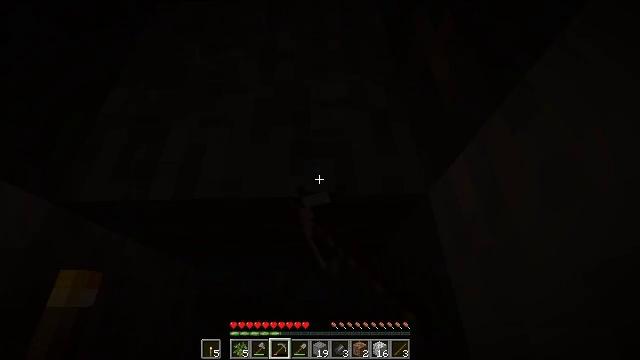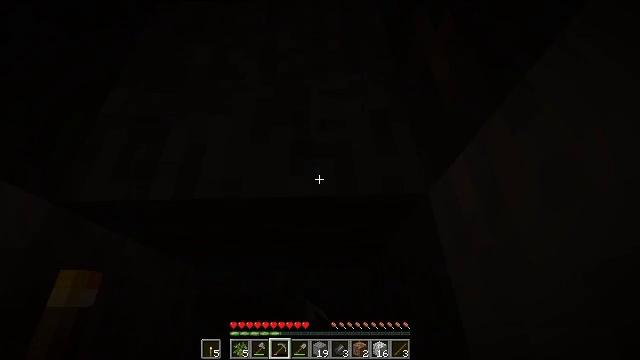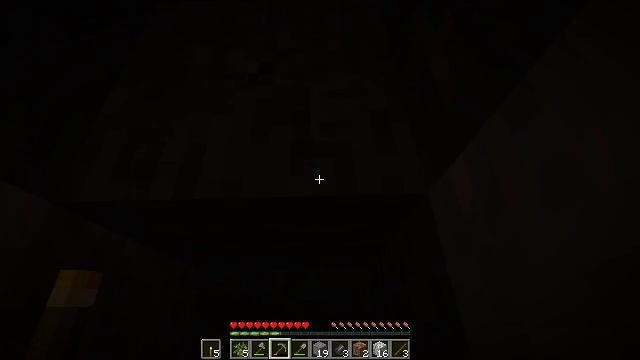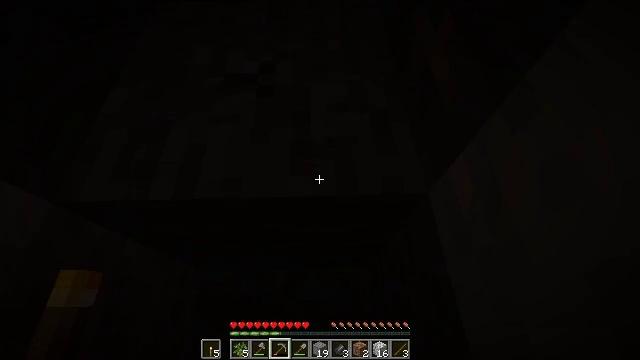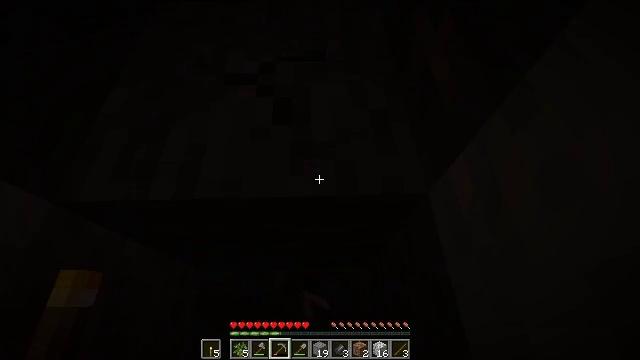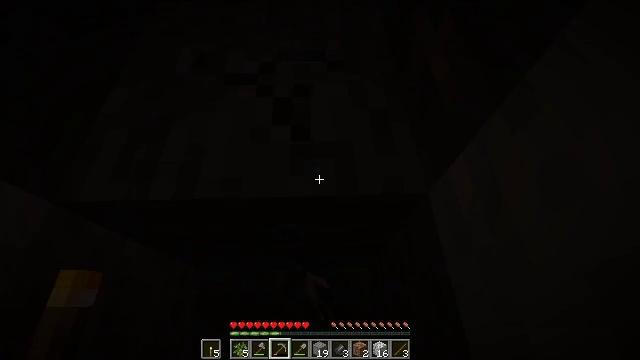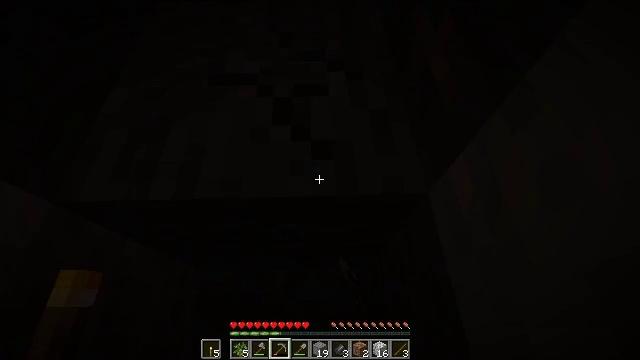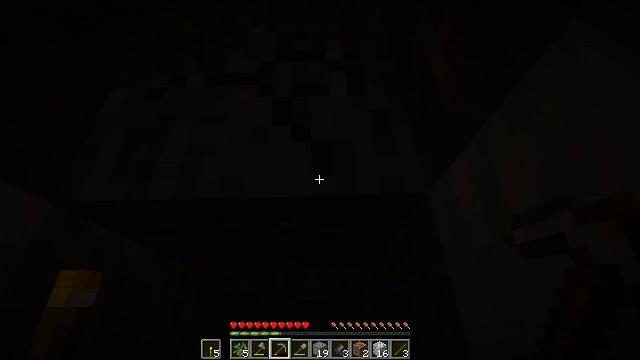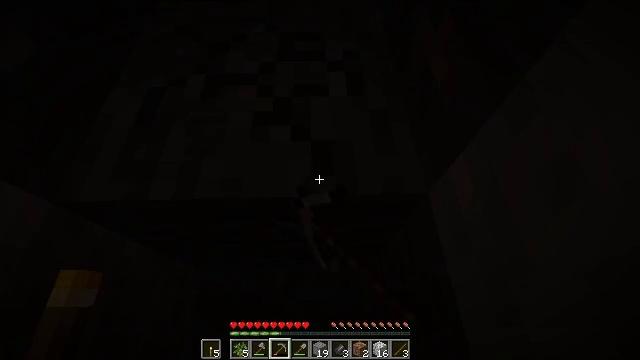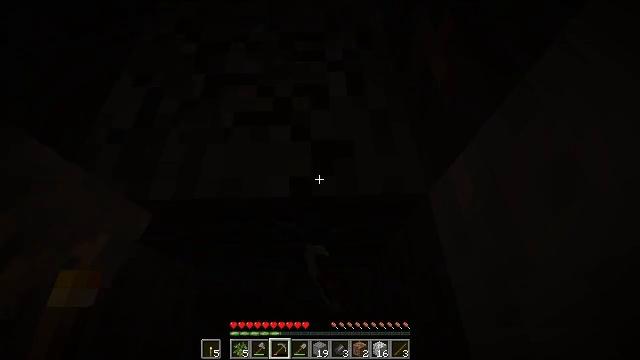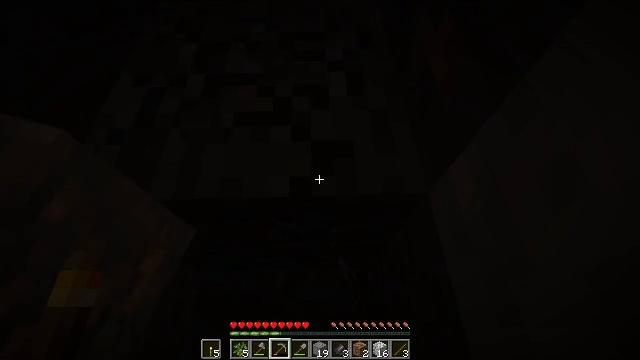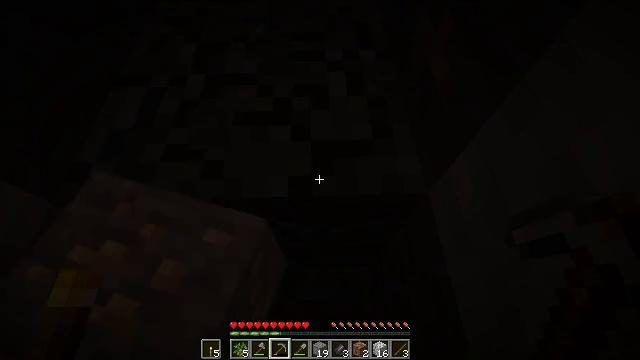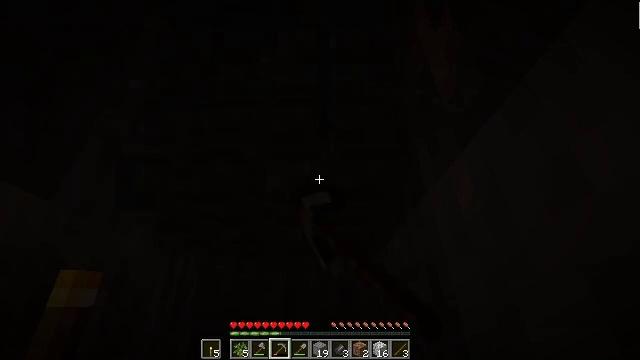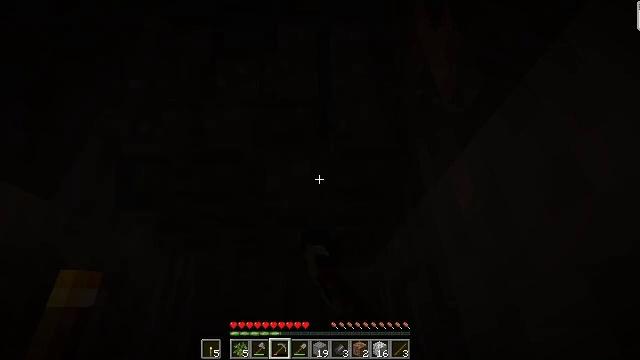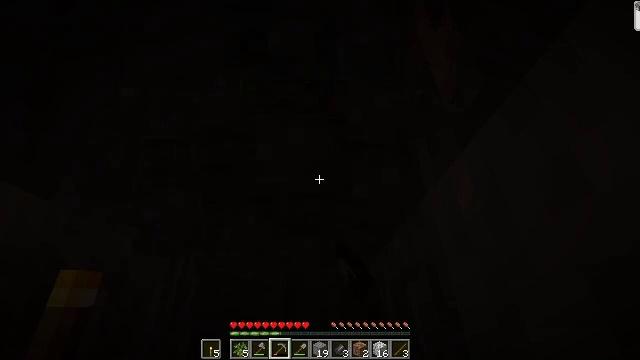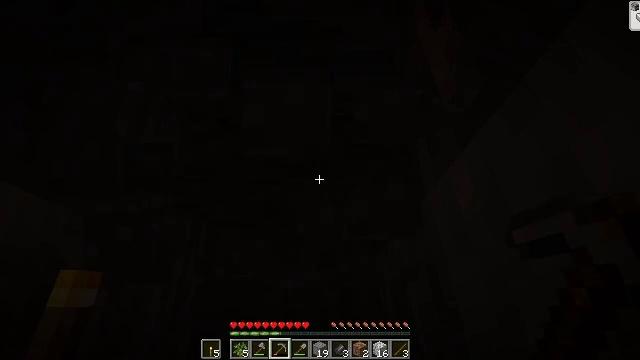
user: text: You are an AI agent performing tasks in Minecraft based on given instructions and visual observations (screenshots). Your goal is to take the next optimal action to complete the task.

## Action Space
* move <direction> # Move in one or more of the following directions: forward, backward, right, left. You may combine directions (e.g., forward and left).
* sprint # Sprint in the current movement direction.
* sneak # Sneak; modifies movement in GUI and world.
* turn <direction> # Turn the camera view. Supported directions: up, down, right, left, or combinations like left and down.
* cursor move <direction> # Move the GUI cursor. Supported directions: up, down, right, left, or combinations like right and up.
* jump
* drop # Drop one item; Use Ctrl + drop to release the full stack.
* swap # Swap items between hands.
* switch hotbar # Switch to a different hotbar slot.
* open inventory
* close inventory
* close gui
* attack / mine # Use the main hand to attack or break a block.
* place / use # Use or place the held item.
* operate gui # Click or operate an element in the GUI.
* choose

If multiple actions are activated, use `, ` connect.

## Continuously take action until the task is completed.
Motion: motion action
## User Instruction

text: Mine stone underground.
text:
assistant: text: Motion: attack / mine
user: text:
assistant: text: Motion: attack / mine
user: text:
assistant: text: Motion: attack / mine
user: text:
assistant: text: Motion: attack / mine
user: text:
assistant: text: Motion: attack / mine
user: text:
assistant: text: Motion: attack / mine
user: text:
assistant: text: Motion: attack / mine
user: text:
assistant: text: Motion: attack / mine
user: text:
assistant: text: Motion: attack / mine
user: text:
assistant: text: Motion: attack / mine
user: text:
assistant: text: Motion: attack / mine
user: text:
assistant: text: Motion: attack / mine
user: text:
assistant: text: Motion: attack / mine
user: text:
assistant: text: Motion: attack / mine
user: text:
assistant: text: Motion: attack / mine
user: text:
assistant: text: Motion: attack / mine
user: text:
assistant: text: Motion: attack / mine
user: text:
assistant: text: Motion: attack / mine
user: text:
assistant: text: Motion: attack / mine
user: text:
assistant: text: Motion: attack / mine
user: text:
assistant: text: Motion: attack / mine
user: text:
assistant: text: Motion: attack / mine
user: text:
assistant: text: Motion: attack / mine
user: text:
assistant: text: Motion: attack / mine
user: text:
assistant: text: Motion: attack / mine
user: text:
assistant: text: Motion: attack / mine
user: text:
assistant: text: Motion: attack / mine
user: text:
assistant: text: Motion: attack / mine
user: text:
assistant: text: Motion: attack / mine
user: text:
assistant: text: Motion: attack / mine